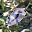
Label: 0